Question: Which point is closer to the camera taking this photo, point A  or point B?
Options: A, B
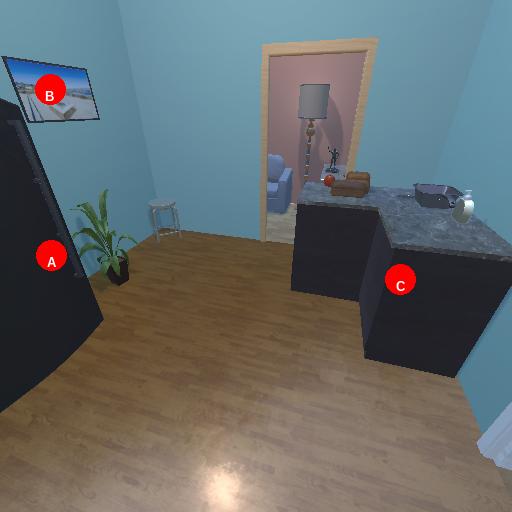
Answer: A